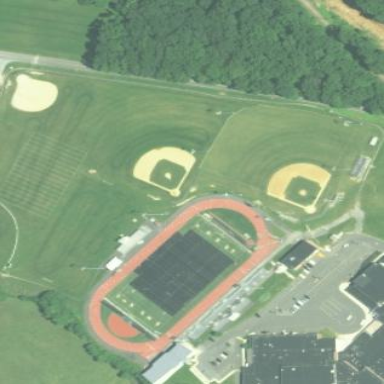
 has turf surface. It includes red ovoid running track and long jump sandpit on the northeast side. Lighting fixtures are installed for game nights."